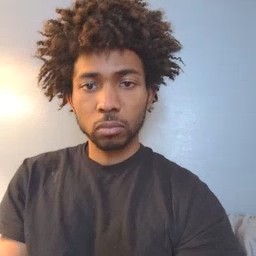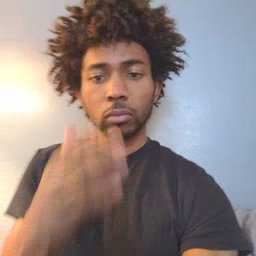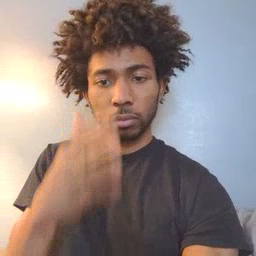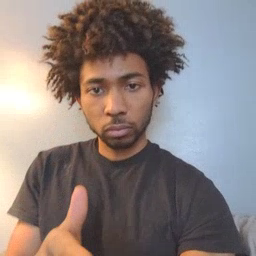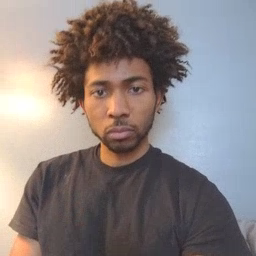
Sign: person